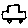
Label: car